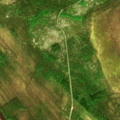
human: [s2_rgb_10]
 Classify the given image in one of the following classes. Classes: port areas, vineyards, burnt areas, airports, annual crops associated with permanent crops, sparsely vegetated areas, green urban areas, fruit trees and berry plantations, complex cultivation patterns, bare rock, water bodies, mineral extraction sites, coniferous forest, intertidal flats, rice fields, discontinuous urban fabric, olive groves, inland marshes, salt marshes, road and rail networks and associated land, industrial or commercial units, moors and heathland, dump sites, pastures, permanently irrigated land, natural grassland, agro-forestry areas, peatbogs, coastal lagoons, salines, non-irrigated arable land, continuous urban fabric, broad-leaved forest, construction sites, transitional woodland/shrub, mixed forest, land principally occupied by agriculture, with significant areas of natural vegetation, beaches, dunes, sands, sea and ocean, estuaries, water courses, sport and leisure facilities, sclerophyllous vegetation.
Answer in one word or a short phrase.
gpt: non-irrigated arable land, coniferous forest, mixed forest, transitional woodland/shrub, peatbogs